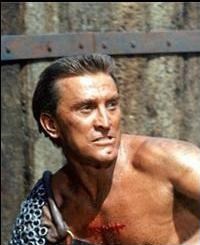
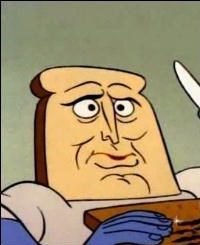
Blend attribute: Facial Expression
Blending difficulty: Medium
Creative potential: High